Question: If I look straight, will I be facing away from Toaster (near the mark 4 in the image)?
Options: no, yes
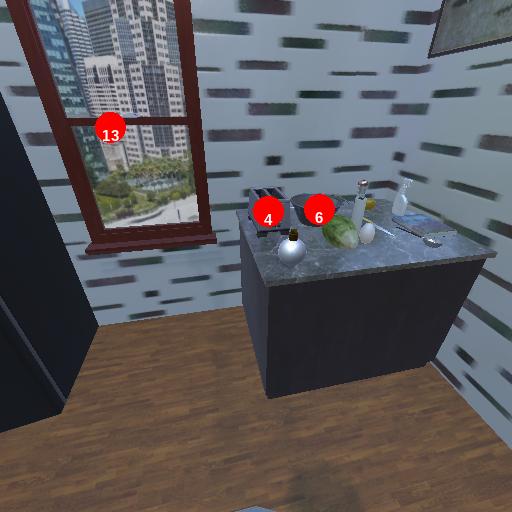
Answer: no